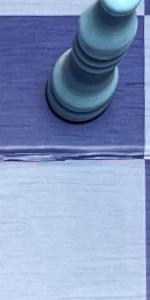
Label: Empty